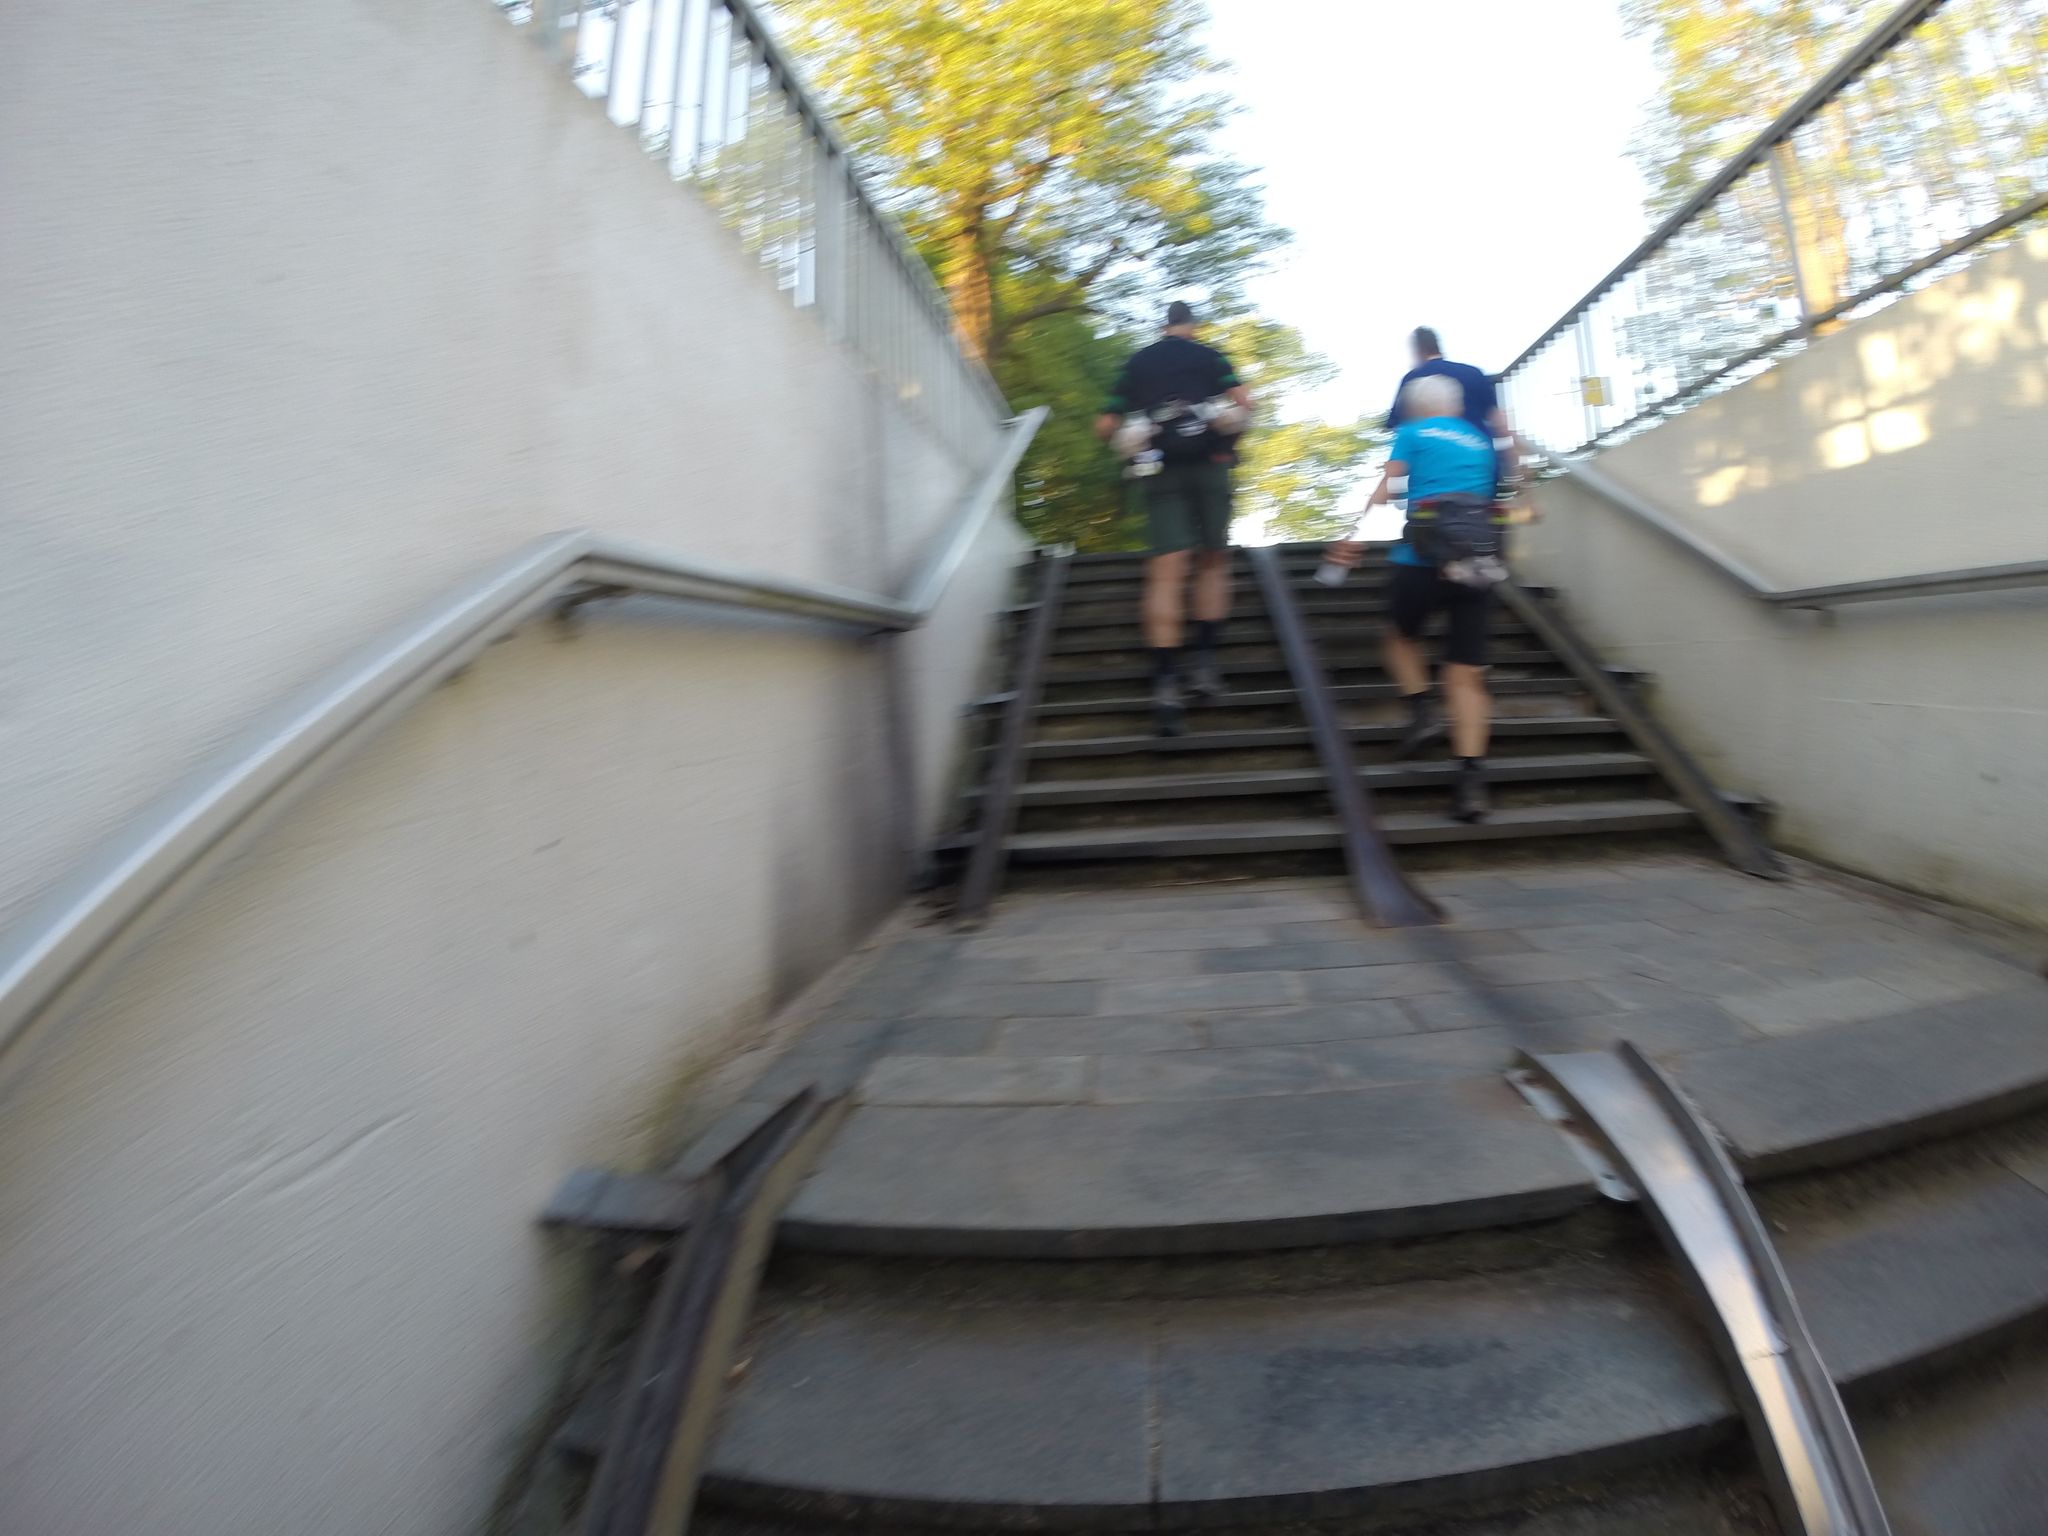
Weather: snowy
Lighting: day
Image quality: good
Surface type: walking surface
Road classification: cycleway, steps
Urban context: suburban or peri-urban
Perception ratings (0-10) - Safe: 1.31, Lively: 4.46, Beautiful: 6.46, Boring: 3.97, Depressing: 5.87, Wealthy: 1.78